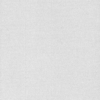
Label: dusty